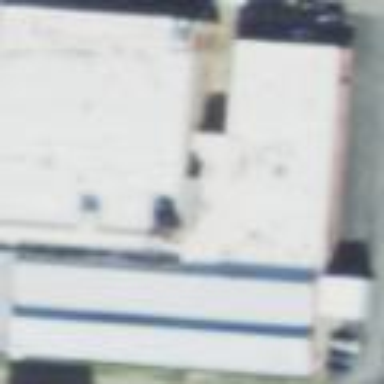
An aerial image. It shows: Warehouse.